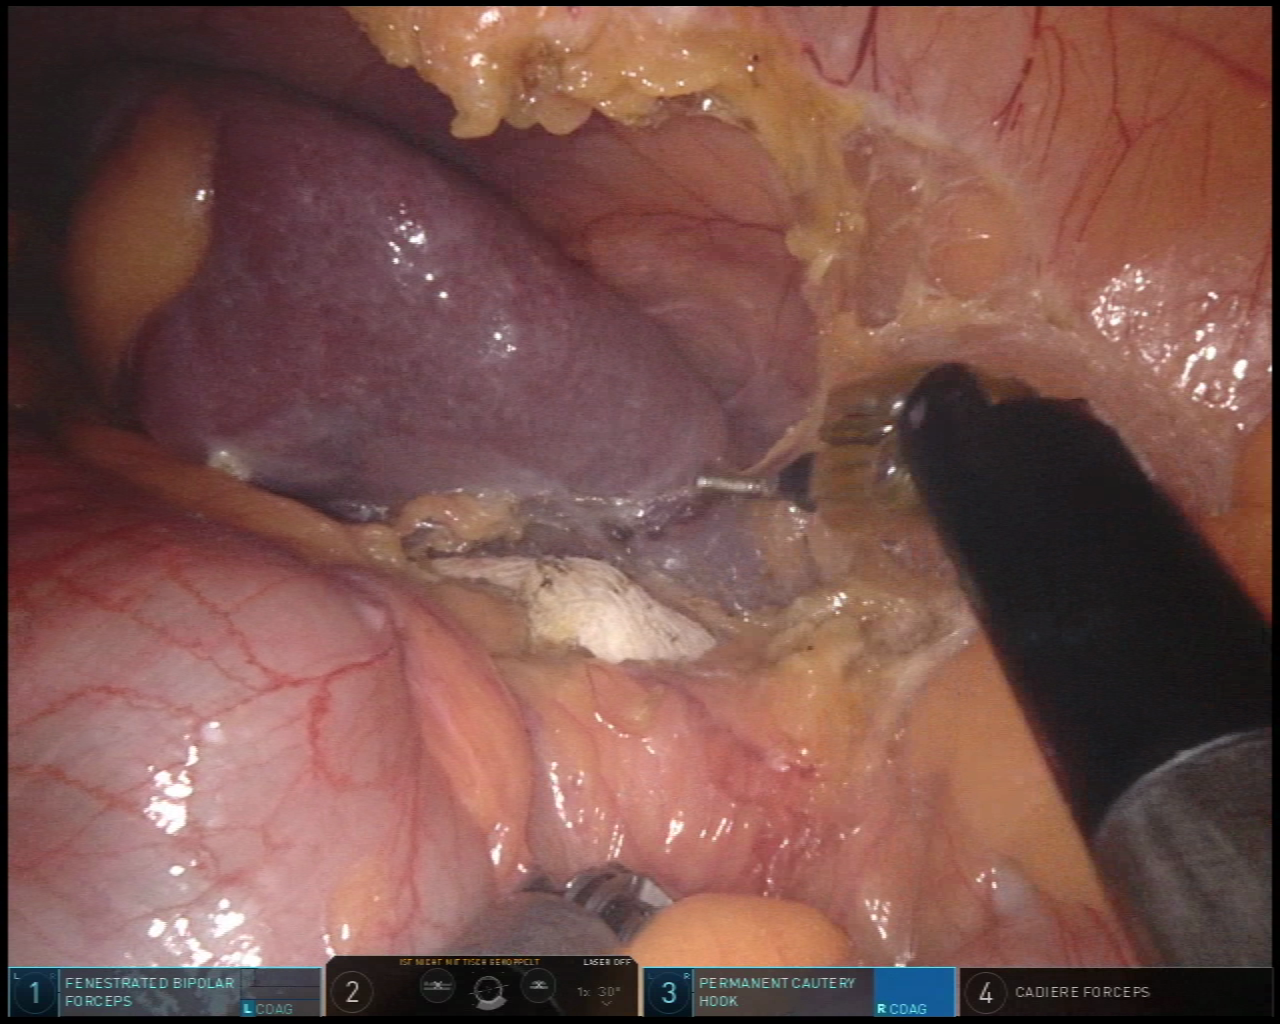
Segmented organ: colon
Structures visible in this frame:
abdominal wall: yes
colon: yes
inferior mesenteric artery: no
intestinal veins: no
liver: no
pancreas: no
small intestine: no
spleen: yes
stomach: no
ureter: no
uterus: no
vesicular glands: no